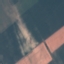
Land use / land cover class: AnnualCrop